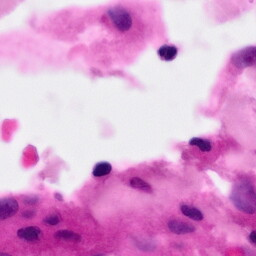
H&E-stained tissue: Pancreatic